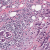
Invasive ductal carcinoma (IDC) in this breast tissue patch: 1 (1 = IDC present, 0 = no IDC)